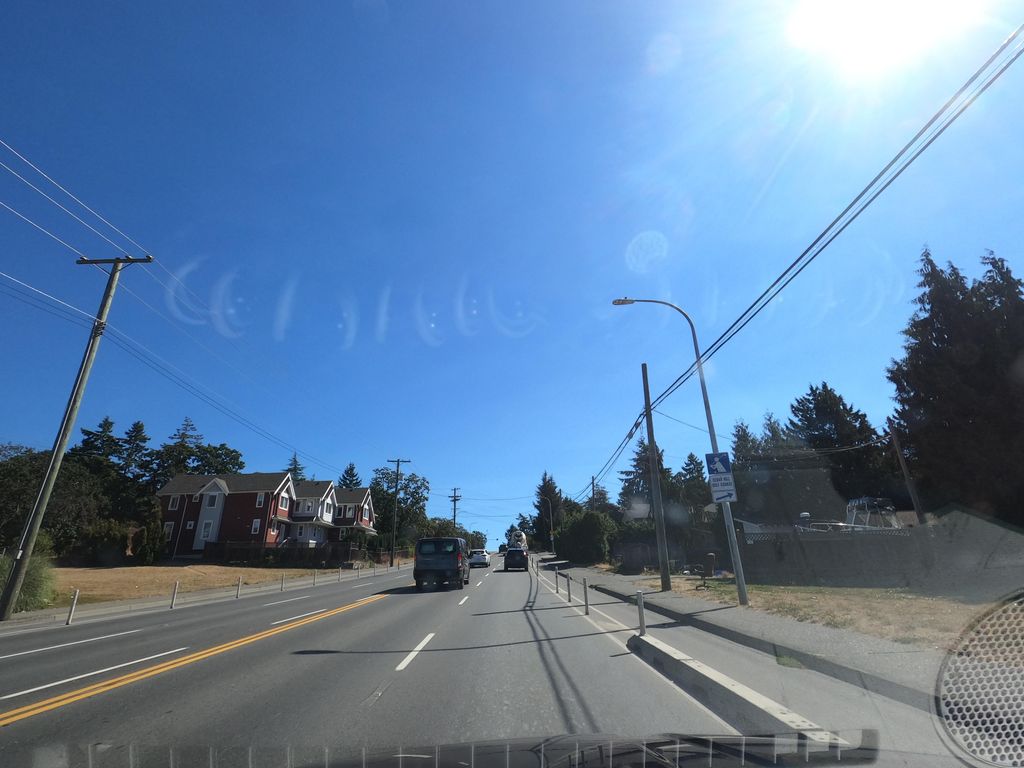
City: victoria